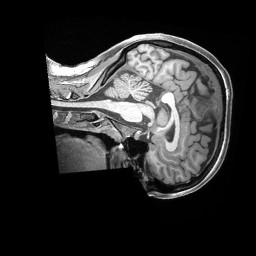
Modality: T1w
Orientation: sagittal
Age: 30
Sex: female
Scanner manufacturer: siemens
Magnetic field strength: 3 T
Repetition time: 2.4 s
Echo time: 0.00228 s